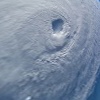
Label: cloud